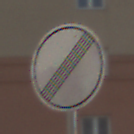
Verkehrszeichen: EndeSaemtlicherBegrenzungen
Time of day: MorningAfternoon
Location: Outdoor (Urban)
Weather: PartlyCloudy
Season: NotSpecified
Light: Natural